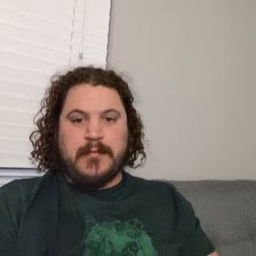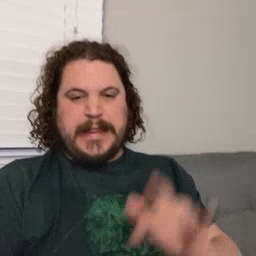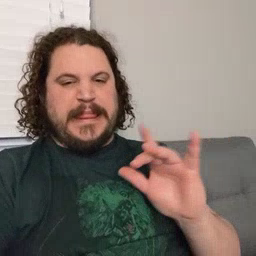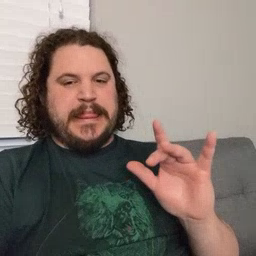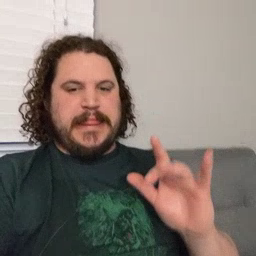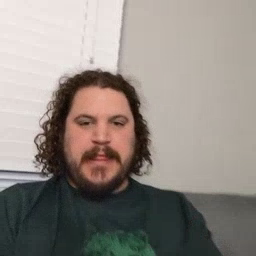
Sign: yucky